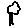
Label: tree